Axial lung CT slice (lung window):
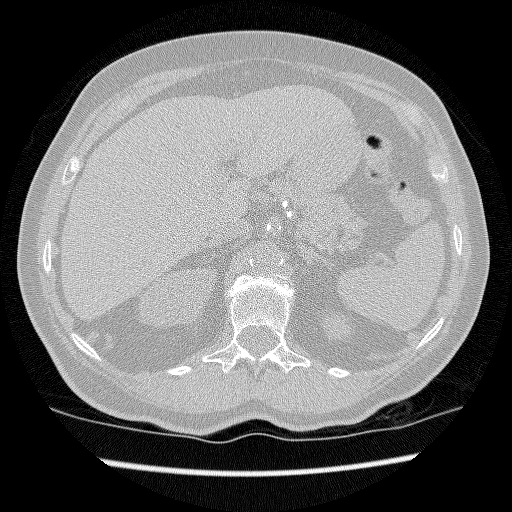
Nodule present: no